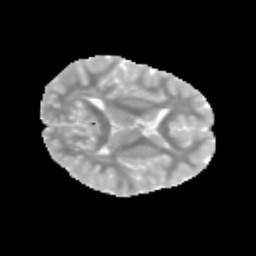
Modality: MD
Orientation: axial
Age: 10
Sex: male
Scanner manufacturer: siemens
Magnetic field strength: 3 T
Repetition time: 3.8 s
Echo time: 0.07 s